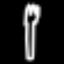
Label: fork